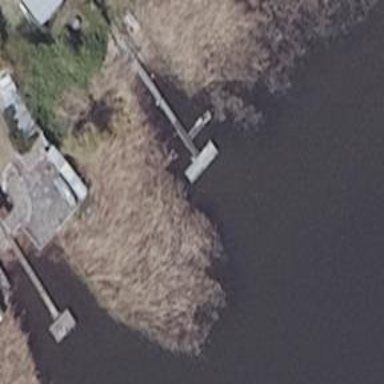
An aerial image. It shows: Man-made pier.